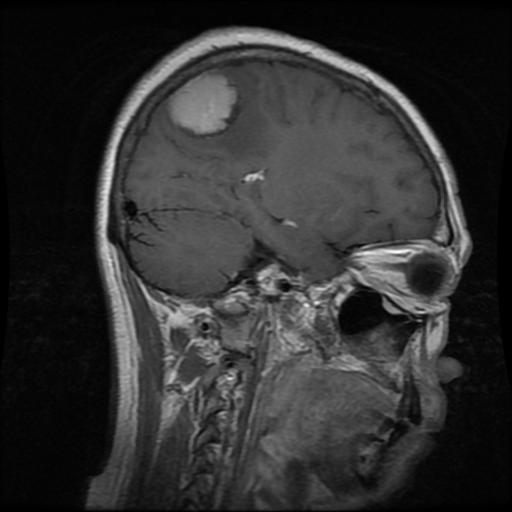
Label: meningioma